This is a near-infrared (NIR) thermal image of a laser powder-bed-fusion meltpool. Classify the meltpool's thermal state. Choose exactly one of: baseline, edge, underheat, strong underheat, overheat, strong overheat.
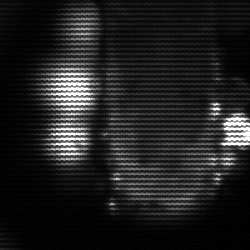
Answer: strong underheat